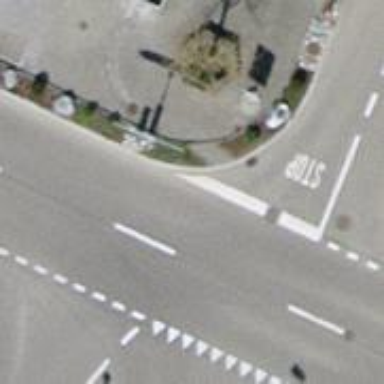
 accompanied by sidewalks on both sides with asphalt surfacing."